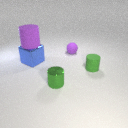
small purple rubber sphere behind small green metal cylinder